Question: This is probably going to be a horrible SO question since very little information can be given.
Pretty much we're getting a 'java.sql.SQLException: Operation not allowed after ResultSet closed' at, what it seems like, random times when using Slick 1.0.1 with MySQL.
I looked up this exception and it seems that the reason why it happens is because an ResultSet is being either closed prematurely or multiple ResultSets are being made from the same Statement object (see <URL>.
Now the issue is that I'm using Slick, so the whole idea of a ResultSet is abstracted away. I can't really show you any code since I have no idea where the issue is happening (the stack trace points to different parts of the code whenever it happens. Pretty much, at a random part of the code where it tries to access the DB, it would fail).
Not really doing anything crazy, just withSession's and withTransaction's and Session.withTransaction's. C3P0 is providing the connections.
We have been able to notice that is happens in 3 calls. What these 3 calls have in common is that they are some-what long running (they make about 3-5 calls to the DB, all within the same session. Is this bad?).
Has anyone seen this sort of error in Slick 1.0.1? I'm aware that there is a Slick 2.0 out but we are not ready to upgrade to that just yet (unless someone tells me this is a bug fixed in 2.0).
Thanks.
EDIT: Some more info about:
SHOW VARIABLES LIKE '%_timeout';

Some info on the 3 calls:
call 1:
- -
call 2:
- -
call 3 (just noticed that this call's number of failures has decreased lately):
- -
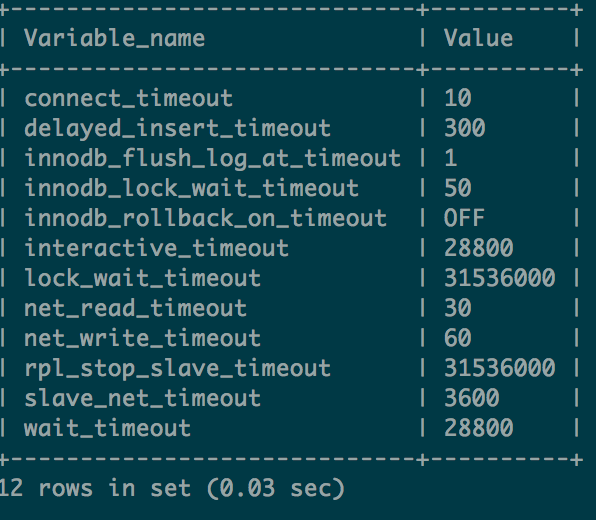
Answer: Thanks to @Steve Waldman for the answer. The issue was with C3PO. The setting 'unreturnedConnectionTimeout' is very, very bad (I somehow missed the warning in the documentation: <URL>. Getting rid of this configuration fixed the issue.